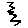
Label: zigzag